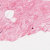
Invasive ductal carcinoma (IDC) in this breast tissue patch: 0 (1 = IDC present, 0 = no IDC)